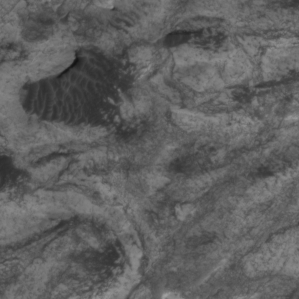
Label: non_frost